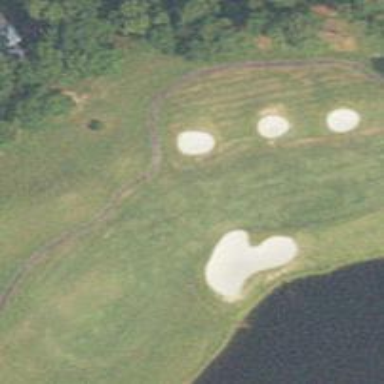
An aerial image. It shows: View of golf hole.